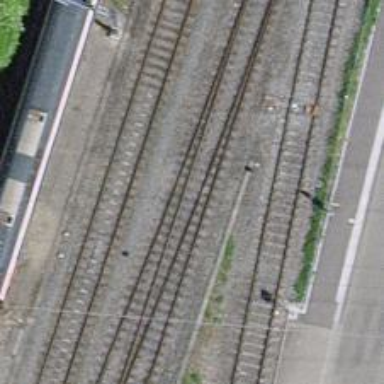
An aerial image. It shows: Railway switch.